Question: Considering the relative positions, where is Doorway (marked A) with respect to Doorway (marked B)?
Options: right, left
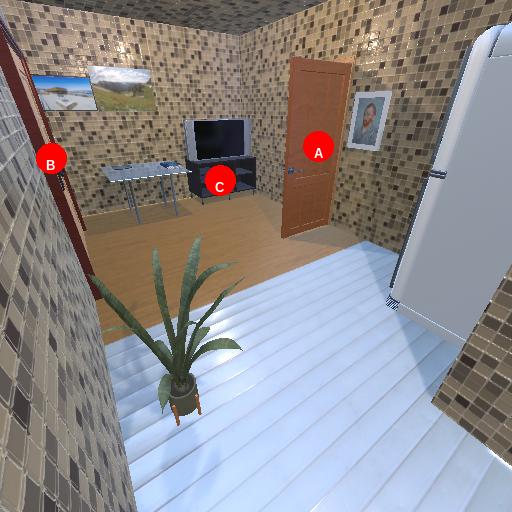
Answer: right